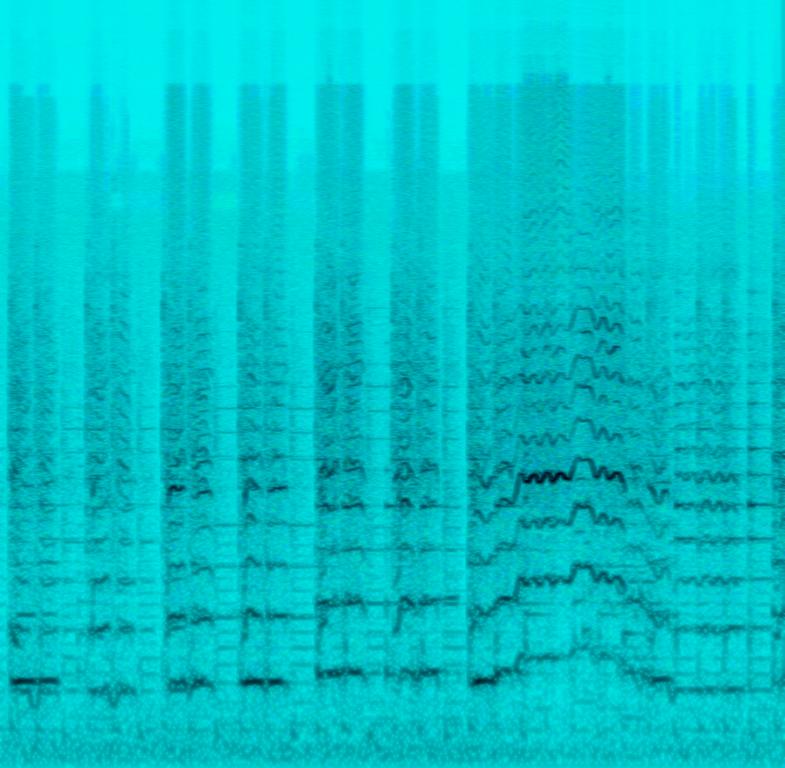
The low quality recording features a harmonizing female vocal melody singing over a groovy piano melody. It sounds happy, joyful and fun, even though the recording is very noisy - to the point that the audio is distorted.